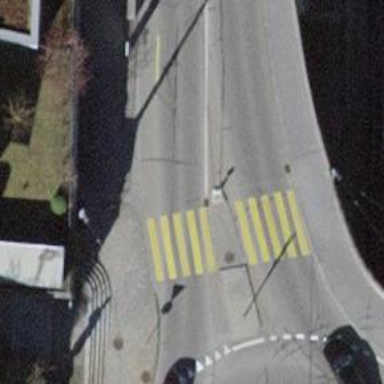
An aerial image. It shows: Uncontrolled zebra crossing with pedestrian island.